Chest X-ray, PA view. Patient: 48 years old, sex M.
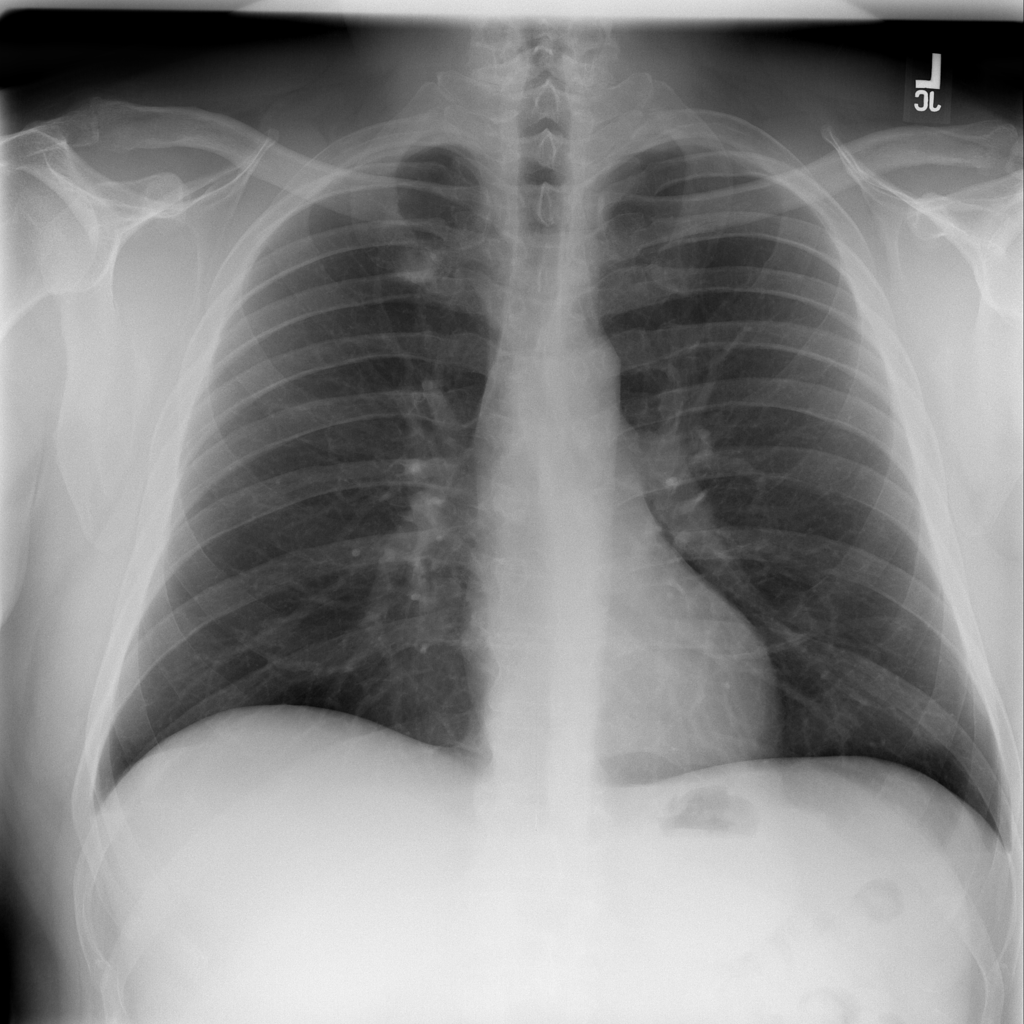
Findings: No Finding